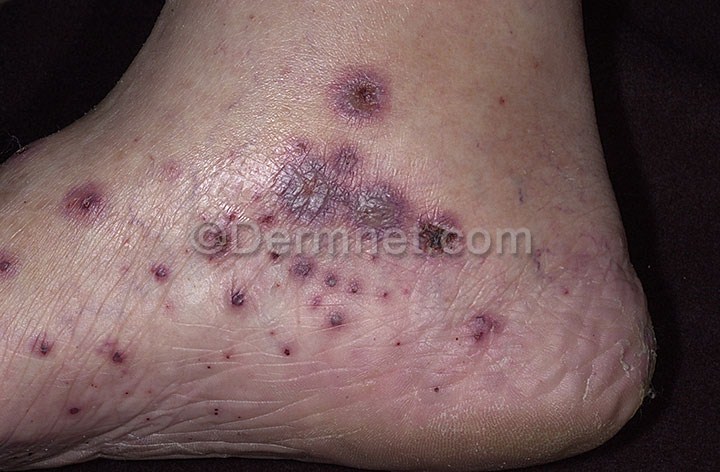
Disease: Vasculitis Photos